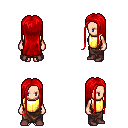
a pixel art fantasy rpg character, female body template, human, light skin, gold chest armor, robe skirt, red extra-long hairstyle, maroon shoes, four views (front, back, left, right), 2x2 character sprite sheet, small pixel art, hard edges, no anti-aliasing